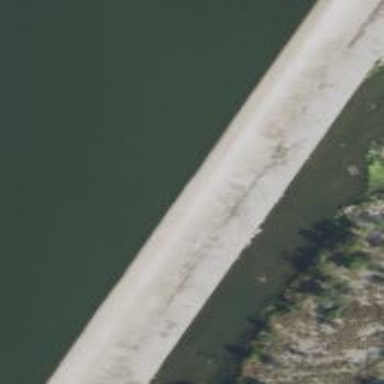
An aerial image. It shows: Dam across waterway.